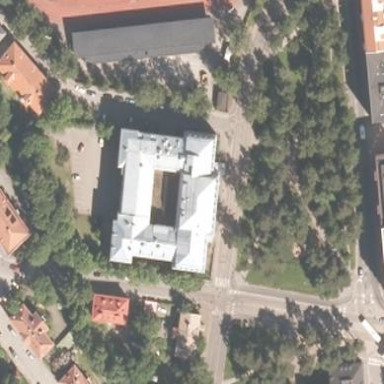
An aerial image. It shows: College building.